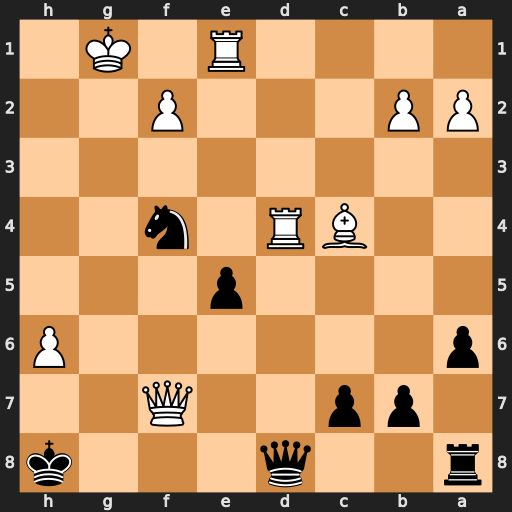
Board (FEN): r2q3k/1pp2Q2/p6P/4p3/2BR1n2/8/PP3P2/4R1K1
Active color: b
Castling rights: -
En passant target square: -
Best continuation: Qg5+ Kf1 Qg2#